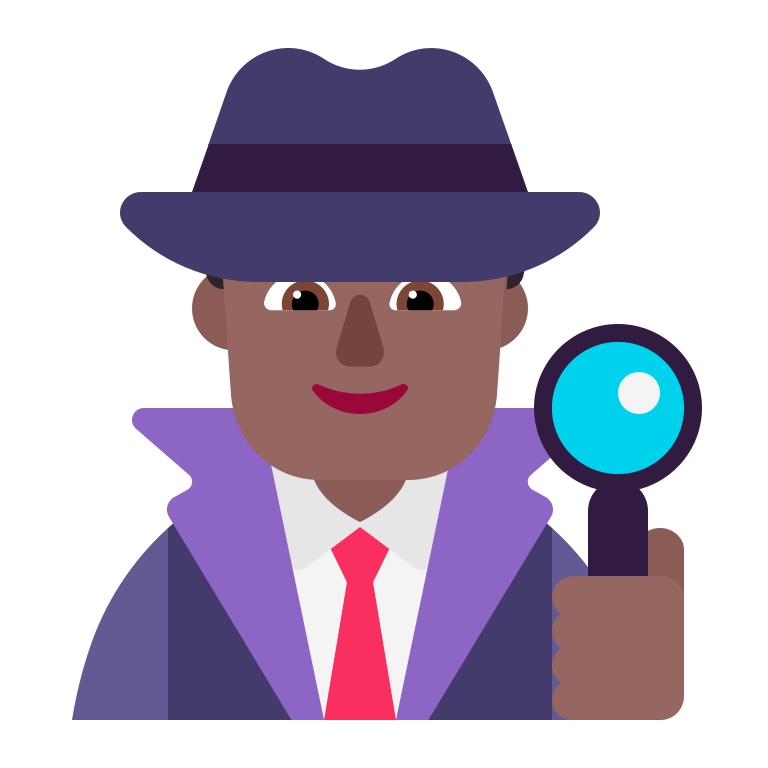
man detective flat  dark